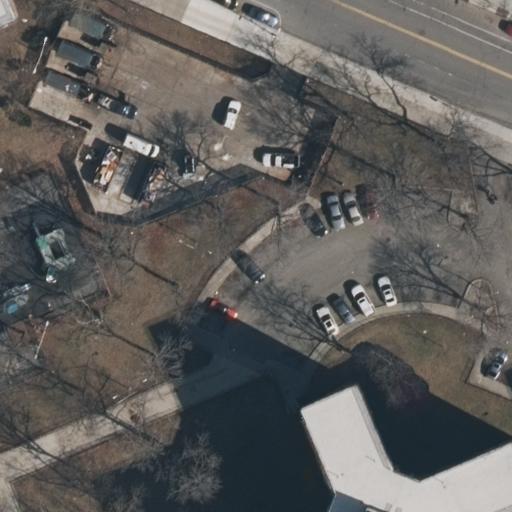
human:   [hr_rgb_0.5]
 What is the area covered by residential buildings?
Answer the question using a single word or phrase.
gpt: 855m2

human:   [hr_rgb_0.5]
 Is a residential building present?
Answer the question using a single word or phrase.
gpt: yes

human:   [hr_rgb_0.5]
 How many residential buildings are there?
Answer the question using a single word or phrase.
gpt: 3

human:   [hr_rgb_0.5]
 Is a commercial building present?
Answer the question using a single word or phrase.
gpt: no

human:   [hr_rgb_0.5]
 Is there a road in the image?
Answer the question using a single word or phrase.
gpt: yes

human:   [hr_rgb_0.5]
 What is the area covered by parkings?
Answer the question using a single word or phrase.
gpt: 1818m2

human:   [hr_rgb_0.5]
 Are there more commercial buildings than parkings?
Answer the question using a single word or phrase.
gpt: no

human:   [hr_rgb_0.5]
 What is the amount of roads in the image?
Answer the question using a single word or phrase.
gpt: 7

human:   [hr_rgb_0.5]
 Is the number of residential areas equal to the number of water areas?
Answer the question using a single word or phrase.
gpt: no

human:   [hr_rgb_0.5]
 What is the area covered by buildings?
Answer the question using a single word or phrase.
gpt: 855m2

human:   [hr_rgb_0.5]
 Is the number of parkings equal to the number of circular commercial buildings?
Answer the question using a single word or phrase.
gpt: no

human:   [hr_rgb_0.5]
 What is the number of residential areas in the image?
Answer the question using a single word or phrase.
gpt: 1

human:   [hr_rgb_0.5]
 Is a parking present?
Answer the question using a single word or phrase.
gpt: yes

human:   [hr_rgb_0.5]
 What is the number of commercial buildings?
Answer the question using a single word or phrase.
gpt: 0

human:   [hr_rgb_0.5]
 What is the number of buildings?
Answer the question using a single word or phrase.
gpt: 3

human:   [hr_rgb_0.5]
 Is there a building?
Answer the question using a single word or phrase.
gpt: yes

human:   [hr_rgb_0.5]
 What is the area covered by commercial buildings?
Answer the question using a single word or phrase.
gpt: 0m2

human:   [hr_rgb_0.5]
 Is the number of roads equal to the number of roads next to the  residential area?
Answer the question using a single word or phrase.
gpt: yes

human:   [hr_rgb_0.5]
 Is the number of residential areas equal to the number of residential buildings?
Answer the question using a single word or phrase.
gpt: no

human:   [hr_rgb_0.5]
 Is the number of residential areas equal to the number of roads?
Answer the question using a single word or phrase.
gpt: no

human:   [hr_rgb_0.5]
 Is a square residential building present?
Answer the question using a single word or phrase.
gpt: no

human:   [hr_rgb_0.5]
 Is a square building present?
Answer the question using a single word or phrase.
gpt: no

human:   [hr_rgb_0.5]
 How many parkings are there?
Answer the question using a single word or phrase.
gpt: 1

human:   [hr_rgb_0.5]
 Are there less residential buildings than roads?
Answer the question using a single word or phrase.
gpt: yes

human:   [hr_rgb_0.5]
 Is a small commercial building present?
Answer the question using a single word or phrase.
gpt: no

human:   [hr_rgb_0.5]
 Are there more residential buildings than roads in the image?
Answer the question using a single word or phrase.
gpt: no

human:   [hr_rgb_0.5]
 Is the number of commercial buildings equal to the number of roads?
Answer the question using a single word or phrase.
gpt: no

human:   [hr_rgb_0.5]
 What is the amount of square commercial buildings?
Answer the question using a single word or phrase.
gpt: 0

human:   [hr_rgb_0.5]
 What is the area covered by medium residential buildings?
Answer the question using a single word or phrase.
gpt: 0m2

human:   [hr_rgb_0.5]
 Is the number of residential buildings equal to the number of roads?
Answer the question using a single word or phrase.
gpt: no

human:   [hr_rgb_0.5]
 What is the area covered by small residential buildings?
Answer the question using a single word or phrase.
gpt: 22m2

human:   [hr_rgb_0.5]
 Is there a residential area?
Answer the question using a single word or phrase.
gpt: yes

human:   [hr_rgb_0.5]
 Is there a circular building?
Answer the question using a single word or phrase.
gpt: no

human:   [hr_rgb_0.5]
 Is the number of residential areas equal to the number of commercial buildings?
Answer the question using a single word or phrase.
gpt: no

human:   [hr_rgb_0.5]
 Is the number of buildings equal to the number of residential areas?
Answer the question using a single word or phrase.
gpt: no

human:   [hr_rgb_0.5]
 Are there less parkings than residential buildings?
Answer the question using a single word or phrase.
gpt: yes

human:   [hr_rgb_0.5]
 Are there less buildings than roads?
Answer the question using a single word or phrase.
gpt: yes

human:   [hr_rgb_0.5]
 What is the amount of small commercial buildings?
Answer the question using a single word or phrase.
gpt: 0

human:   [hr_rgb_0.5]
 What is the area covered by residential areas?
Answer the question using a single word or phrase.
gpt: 10627m2

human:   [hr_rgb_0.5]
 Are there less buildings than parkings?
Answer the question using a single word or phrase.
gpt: no

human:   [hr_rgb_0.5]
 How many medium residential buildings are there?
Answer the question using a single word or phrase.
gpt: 0

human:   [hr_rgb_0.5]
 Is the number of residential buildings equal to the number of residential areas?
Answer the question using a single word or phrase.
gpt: no

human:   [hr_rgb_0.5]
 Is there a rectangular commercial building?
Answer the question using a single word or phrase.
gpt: no

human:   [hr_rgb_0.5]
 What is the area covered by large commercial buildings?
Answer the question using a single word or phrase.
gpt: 0m2

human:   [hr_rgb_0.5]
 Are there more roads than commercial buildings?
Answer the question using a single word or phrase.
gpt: yes

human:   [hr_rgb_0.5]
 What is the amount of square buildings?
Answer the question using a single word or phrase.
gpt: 0

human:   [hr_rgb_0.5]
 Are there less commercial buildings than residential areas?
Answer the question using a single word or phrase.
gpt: yes

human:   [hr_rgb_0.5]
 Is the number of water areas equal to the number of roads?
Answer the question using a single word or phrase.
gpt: no

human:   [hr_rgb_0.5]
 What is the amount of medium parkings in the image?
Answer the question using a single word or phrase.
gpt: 0

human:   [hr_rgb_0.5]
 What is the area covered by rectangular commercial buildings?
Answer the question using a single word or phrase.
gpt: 0m2

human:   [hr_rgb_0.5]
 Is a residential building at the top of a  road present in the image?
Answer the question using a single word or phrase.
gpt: yes

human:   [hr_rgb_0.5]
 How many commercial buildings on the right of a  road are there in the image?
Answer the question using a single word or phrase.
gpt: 0

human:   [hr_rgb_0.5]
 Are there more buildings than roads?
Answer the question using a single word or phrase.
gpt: no

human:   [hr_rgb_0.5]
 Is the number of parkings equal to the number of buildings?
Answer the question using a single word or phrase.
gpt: no

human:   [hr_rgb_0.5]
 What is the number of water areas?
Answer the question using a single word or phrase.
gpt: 0

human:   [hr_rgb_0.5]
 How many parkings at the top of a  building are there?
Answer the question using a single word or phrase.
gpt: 1

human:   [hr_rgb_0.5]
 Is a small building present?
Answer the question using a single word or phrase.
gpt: yes

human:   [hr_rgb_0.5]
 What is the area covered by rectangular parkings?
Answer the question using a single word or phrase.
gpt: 0m2

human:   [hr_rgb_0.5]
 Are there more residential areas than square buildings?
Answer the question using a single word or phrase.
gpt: yes

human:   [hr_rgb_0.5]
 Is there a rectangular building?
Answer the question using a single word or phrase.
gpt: yes

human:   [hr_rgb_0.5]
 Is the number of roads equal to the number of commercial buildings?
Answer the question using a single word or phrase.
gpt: no

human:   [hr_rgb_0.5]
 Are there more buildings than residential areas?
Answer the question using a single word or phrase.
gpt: yes

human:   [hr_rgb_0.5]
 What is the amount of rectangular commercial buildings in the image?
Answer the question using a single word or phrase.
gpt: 0

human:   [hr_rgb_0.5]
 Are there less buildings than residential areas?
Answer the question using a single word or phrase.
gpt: no